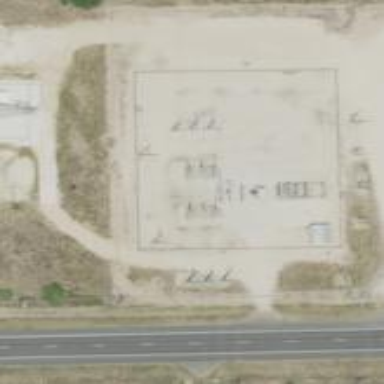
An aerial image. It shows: Distribution power substation secured by fence.